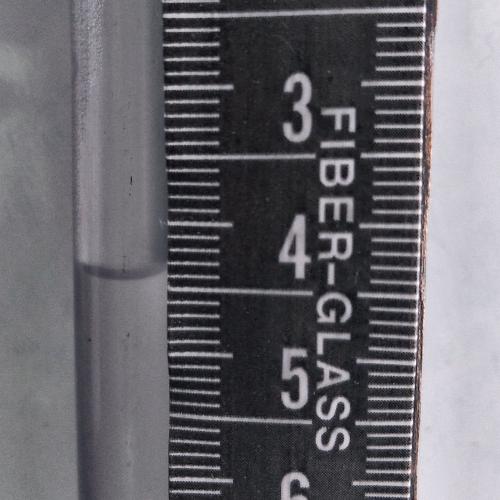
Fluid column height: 4.4 cm